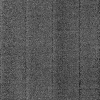
Atmospheric dust classification: dusty